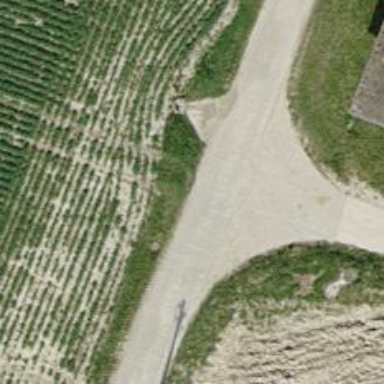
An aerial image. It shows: Well-maintained track road of grade 1.